Interaction volume radius: 10 \u00c5
Interaction volume height: 25 \u00c5
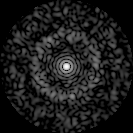
Disorder parameter: 0.835